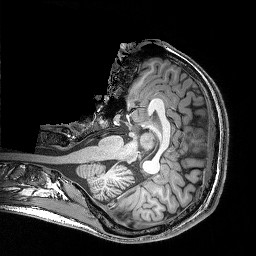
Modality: T1w
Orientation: axial
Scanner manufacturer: siemens
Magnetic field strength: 3 T
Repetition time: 2.25 s
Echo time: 0.00418 s